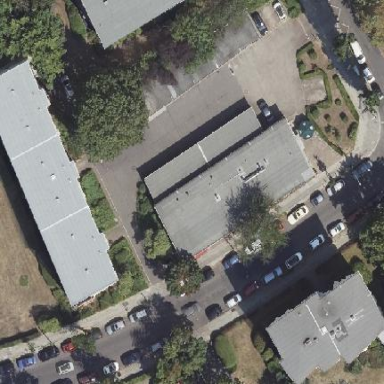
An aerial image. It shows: Area designated for garages.